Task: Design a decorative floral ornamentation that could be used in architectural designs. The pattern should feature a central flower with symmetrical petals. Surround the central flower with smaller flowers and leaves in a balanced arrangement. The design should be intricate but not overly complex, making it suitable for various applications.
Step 746:
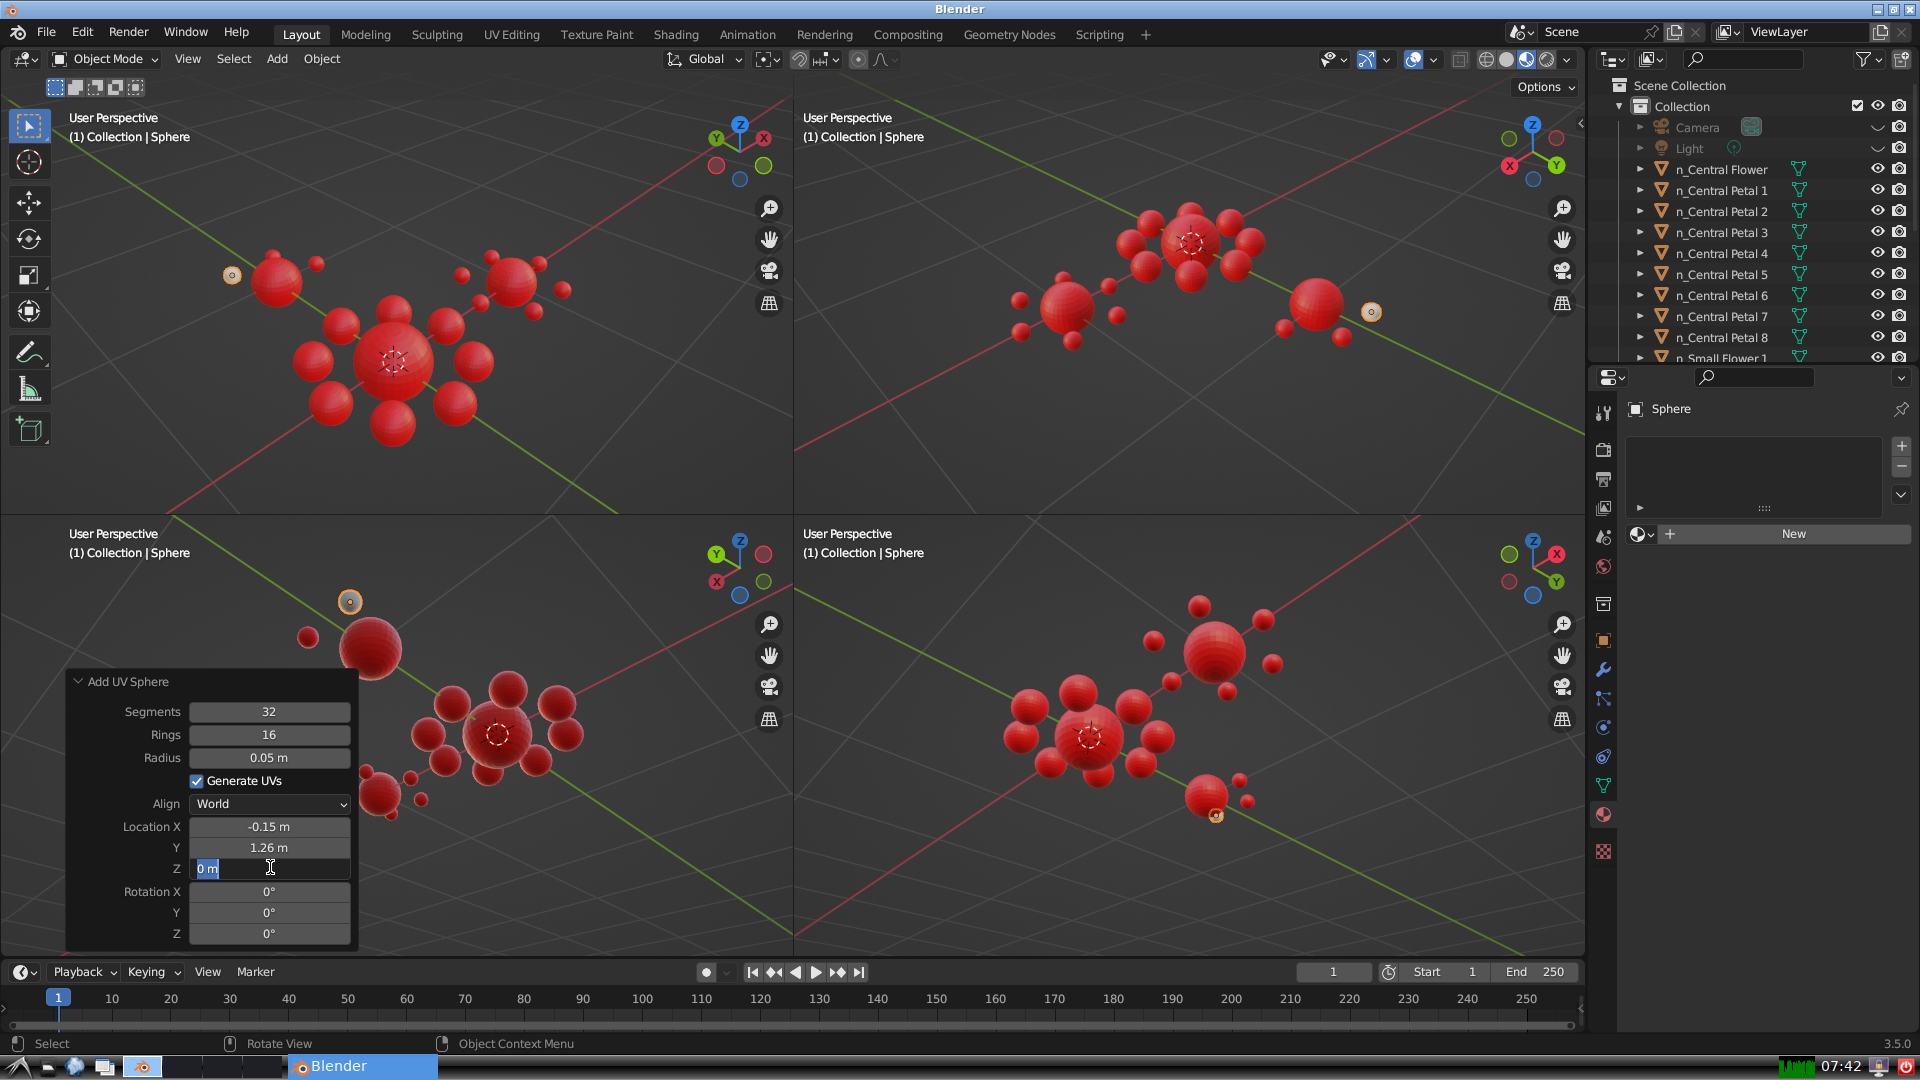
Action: input_text: 0.0